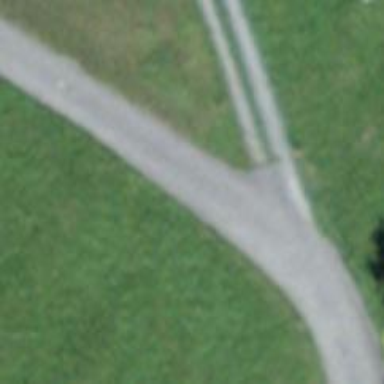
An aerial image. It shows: Paved track road with grade1 track type.